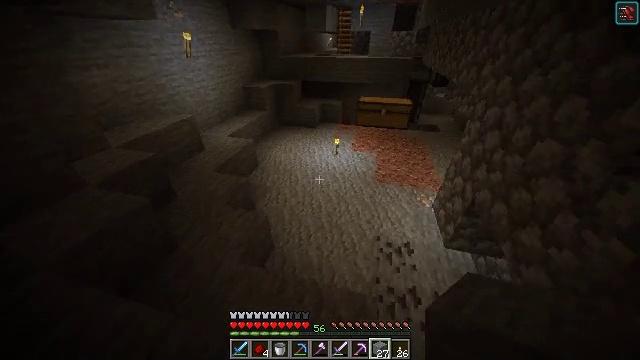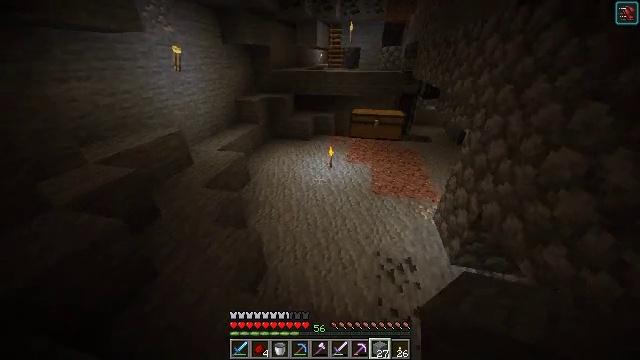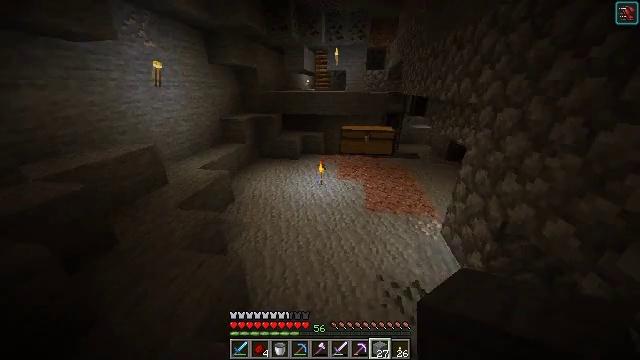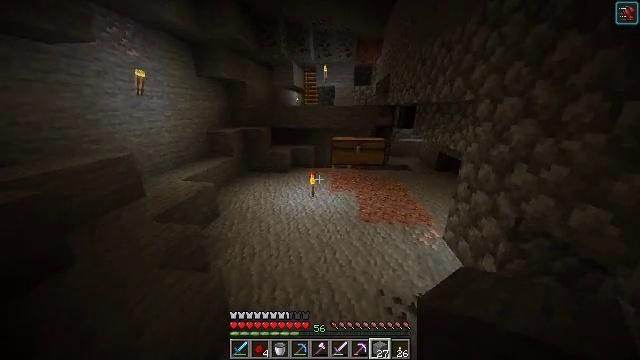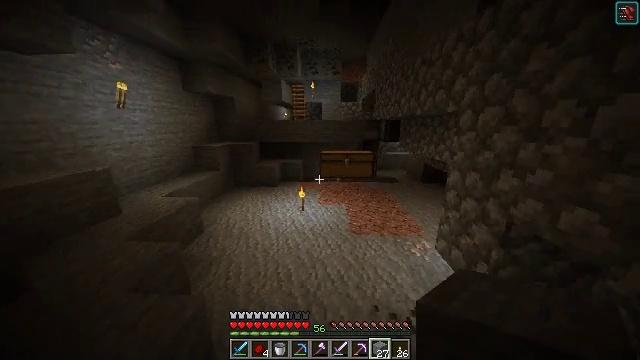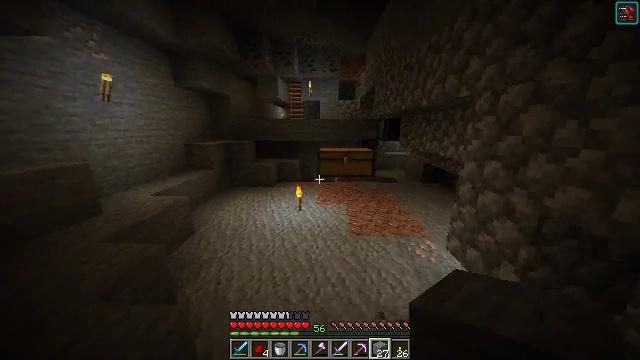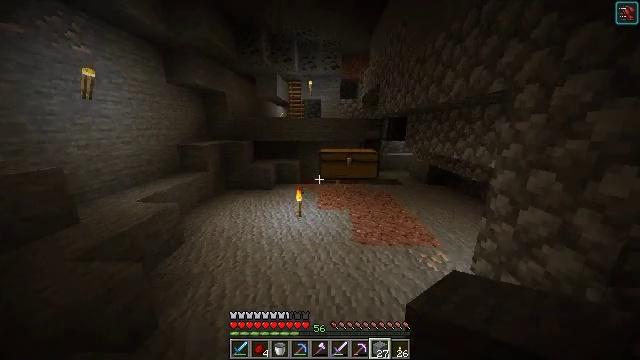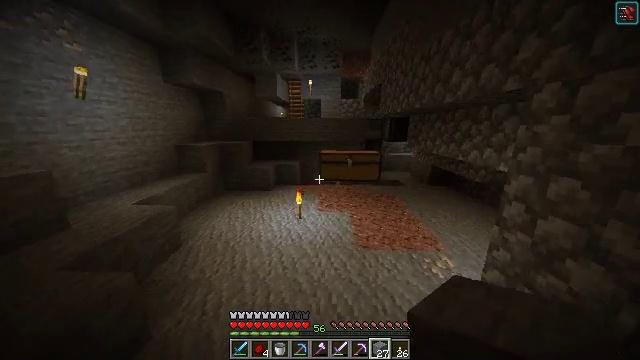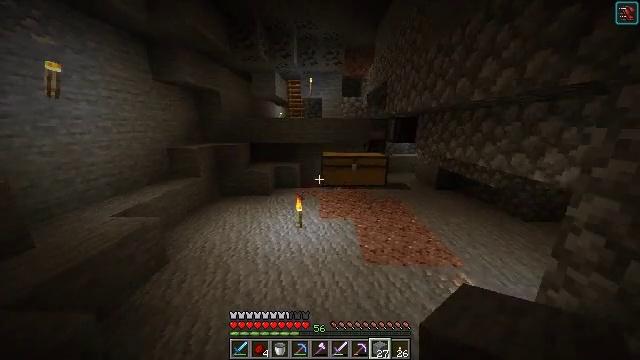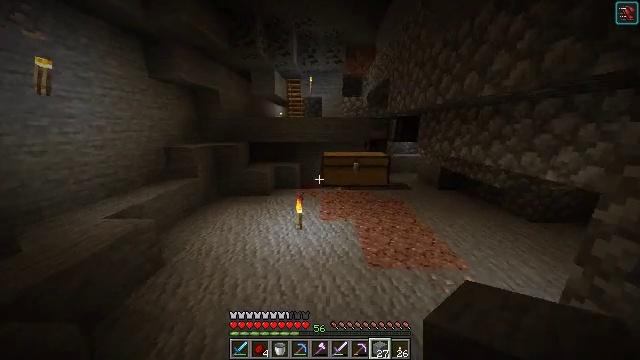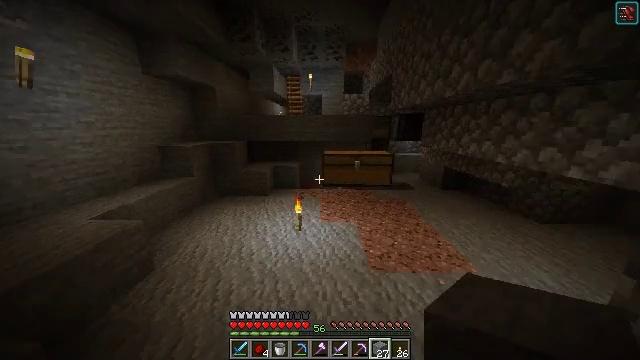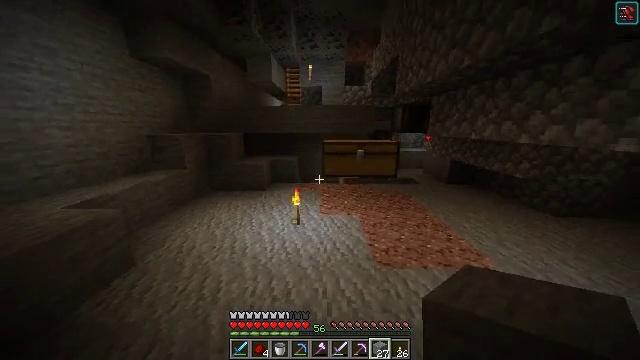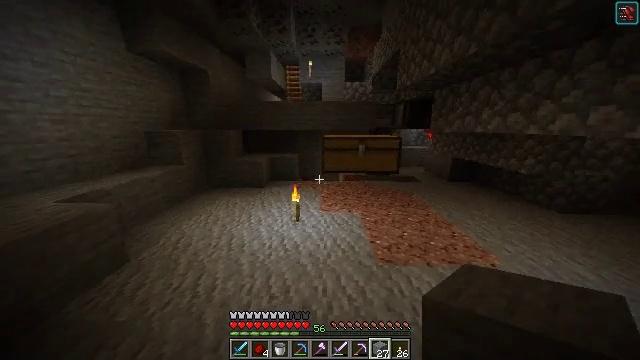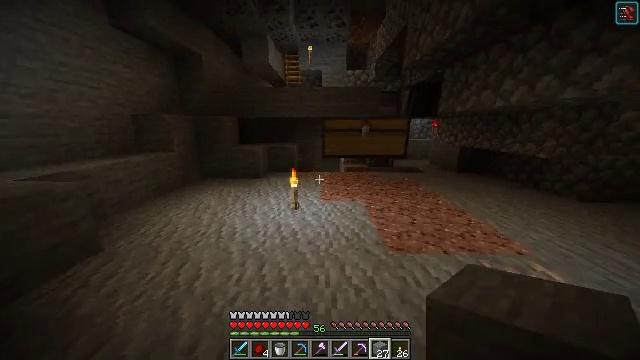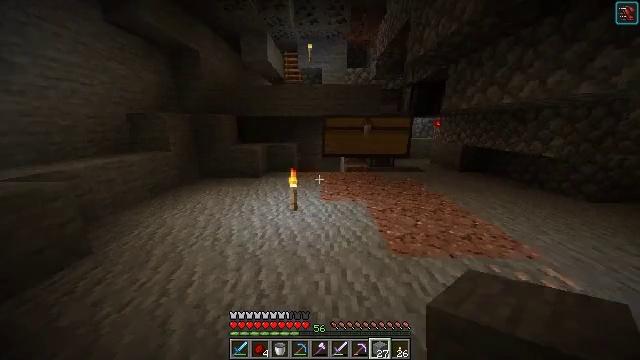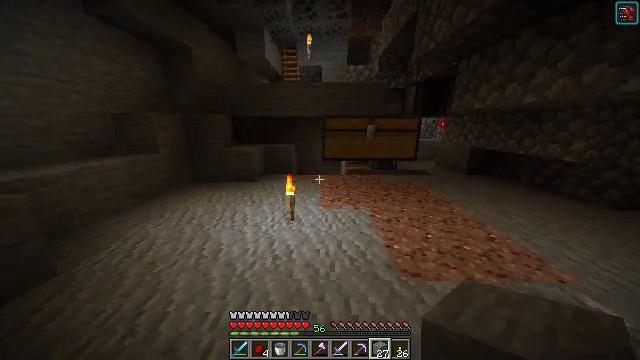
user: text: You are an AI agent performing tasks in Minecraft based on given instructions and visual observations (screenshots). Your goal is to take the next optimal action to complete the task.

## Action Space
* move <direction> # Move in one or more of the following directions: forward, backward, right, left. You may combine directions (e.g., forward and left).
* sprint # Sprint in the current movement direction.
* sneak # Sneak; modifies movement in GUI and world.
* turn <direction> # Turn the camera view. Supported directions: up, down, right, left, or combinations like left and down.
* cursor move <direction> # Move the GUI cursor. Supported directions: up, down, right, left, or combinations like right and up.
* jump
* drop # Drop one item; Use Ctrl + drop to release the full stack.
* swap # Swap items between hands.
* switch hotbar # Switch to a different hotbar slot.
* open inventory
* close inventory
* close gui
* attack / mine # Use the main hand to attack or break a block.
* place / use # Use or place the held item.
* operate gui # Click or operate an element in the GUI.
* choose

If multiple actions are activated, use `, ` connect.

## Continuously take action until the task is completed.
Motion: motion action
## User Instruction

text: Remove the ladder from its position.
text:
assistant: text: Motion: move forward, turn right and up
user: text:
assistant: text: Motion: move forward, turn right and up
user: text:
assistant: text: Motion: move forward, turn right and up
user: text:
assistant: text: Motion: move forward, turn right and up
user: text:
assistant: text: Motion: move forward
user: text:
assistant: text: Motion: move forward
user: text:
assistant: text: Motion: move forward
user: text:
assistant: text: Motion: move forward
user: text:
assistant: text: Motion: move forward
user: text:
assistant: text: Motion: move forward
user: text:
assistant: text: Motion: move forward
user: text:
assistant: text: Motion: move forward
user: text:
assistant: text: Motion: move forward
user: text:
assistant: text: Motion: move forward
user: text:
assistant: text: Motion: move forward
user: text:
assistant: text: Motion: move forward and move left
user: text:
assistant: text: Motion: move forward and move left
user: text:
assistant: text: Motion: move forward and move left
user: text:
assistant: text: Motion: move forward and move left, turn right and up
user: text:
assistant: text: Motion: move forward and move left, turn right
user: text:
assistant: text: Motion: move forward
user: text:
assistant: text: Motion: move forward
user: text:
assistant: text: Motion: move forward
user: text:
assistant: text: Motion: move forward
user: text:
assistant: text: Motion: move forward
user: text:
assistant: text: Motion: move forward
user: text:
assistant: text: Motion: move forward
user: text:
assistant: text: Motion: move forward
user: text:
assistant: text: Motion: move forward
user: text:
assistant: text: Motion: move forward